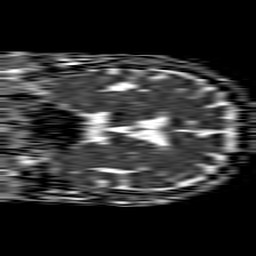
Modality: ADC
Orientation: coronal
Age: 63
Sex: male
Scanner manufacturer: philips
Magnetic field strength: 1.5 T
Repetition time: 4.6 s
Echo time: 0.08631 s